Question: I am trying to read data from multiple Kinect sensors (3 at the moment) and having issues when there's more than 2 devices.
I'm using <URL>.
The devices all initialize succesfully:
'''
org.openkinect.Device@1deeb40 initialized
org.openkinect.Device@2c35e initialized
org.openkinect.Device@1cffeb4 initialized
'''
The problem is when I try to get the depth map from the 3rd device, I get an array filled with zeroes. I've thought it's the device, but if swap devices, it's always the 3rd (last connected device) that presents this behaviour.
Here's my code so far:
'''
package librarytests;
import org.openkinect.Context;
import org.openkinect.processing.Kinect;
import processing.core.PApplet;
import processing.core.PVector;
public class PointCloudxN extends PApplet {
// Kinect Library object
int numKinects;// = 3;
Kinect[] kinects;
int[] colours = {color(192,0,0),color(0,192,0),color(0,0,192),color(192,192,0),color(0,192,192),color(192,0,192)};
// Size of kinect image
int w = 640;
int h = 480;
// We'll use a lookup table so that we don't have to repeat the math over and over
float[] depthLookUp = new float[2048];
// Scale up by 200
float factor = 200;
public void setup() {
size(800,600,P3D);
numKinects = Context.getContext().devices();
kinects = new Kinect[numKinects];
for (int i = 0; i < numKinects; i++) {
kinects[i] = new Kinect(this);
kinects[i].start(i);
kinects[i].enableDepth(true);
kinects[i].processDepthImage(false);
}
// Lookup table for all possible depth values (0 - 2047)
for (int i = 0; i < depthLookUp.length; i++) {
depthLookUp[i] = rawDepthToMeters(i);
}
}
public void draw() {
background(0);
translate(width/2,height/2,-50);
rotateY(map(mouseX,0,width,-PI,PI));
rotateX(map(mouseY,0,height,-PI,PI));
int skip = 4;//res
//*
for (int i = 0; i < numKinects; i++) {
Kinect kinect = kinects[i];
int[] depth = kinect.getRawDepth();
//if(frameCount % 60 == 0 && i == 2) println(depth);
if (depth != null) {
// Translate and rotate
for(int x=0; x<w; x+=skip) {
for(int y=0; y<h; y+=skip) {
int offset = x+y*w;
// Convert kinect data to world xyz coordinate
int rawDepth = depth[offset];
PVector v = depthToWorld(x,y,rawDepth);
stroke(colours[i]);
// Draw a point
point(v.x*factor,v.y*factor,factor-v.z*factor);
}
}
}
}
//*/
}
public void stop() {
for (int i = 0; i < numKinects; i++) kinects[i].quit();
super.stop();
}
public static void main(String _args[]) {
PApplet.main(new String[] { librarytests.PointCloudxN.class.getName() });
}
// These functions come from: http://graphics.stanford.edu/~mdfisher/Kinect.html
float rawDepthToMeters(int depthValue) {
if (depthValue < 2047) {
return (float)(1.0 / ((double)(depthValue) * -<PHONE> + 3.<PHONE>));
}
return 0.0f;
}
PVector depthToWorld(int x, int y, int depthValue) {
final double fx_d = 1.0 / 5.9421434211923247e+02;
final double fy_d = 1.0 / 5.9104053696870778e+02;
final double cx_d = 3.3930780975300314e+02;
final double cy_d = 2.4273913761751615e+02;
PVector result = new PVector();
double depth = depthLookUp[depthValue];//rawDepthToMeters(depthValue);
result.x = (float)((x - cx_d) * depth * fx_d);
result.y = (float)((y - cy_d) * depth * fy_d);
result.z = (float)(depth);
return result;
}
}
'''
The only major change I've done to Daniel's Kinect class was adding an extra start() method:
'''
public void start(int id) {
context = Context.getContext();
if(context.devices() < 1)
{
System.out.println("No Kinect devices found.");
}
device = context.getDevice(id);
//device.acceleration(this);
device.acceleration(new Acceleration()
{
void Acceleration(){
System.out.println("new Acceleration implementation");
}
public void direction(float x, float y, float z)
{
System.out.printf("Acceleration: %f %f %f
", x ,y ,z);
}
});
kimg = new RGBImage(p5parent);
dimg = new DepthImage(p5parent);
running = true;
super.start();
}
'''
I've also tried with MaxMSP/Jitter and the <URL> and I get the same behaviour: I can get 2 depth maps, but the 3rd is not updating.

So it seems to be an issue related to the driver, not the wrapper, since the same behaviour is present using 2 different wrappers to libfreenect (Java/Processing and Max), but am clueless why this happens to be honest.
Has anyone had a similar issue (getting depth feeds from 3 devices) using the OpenKinect/libfreenect Driver ? Any ideas on how I can get past this issue ?
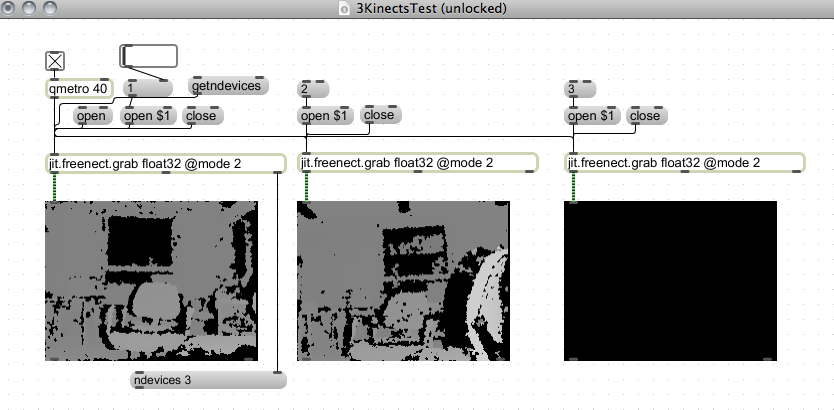
Answer: The Kinect is extremely demanding on USB - generally, you can only get one Kinect per USB host controller on your motherboard (most PCs and laptops have two). The only solution I've seen is to buy a PCI-E USB controller and plug the third one into it.
Also, you might be lucky if you reduce the bandwidth requirements by disabling the RGB stream on all the Kinects (I'm blithely assuming you aren't using it since it wasn't mentioned)